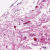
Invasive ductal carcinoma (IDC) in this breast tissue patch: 0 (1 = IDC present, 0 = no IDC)